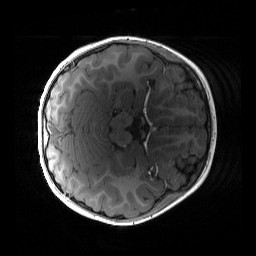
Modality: T1w
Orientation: axial
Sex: female
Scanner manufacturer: siemens
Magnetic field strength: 3 T
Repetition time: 1.9 s
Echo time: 0.00243 s